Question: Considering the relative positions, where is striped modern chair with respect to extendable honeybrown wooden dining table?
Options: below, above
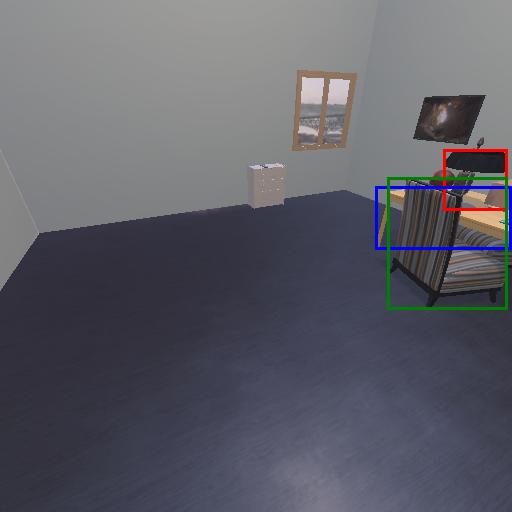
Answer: below